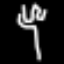
Label: fork